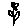
Label: flower